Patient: sex F, age 44
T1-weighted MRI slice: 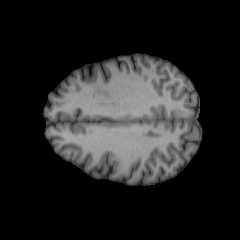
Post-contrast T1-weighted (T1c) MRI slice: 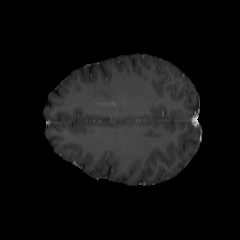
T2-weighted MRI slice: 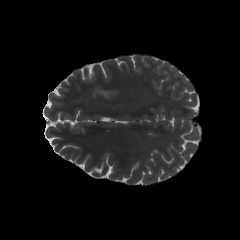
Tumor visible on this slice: yes
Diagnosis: Oligodendroglioma, IDH-mutant, 1p/19q-codeleted
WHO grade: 2